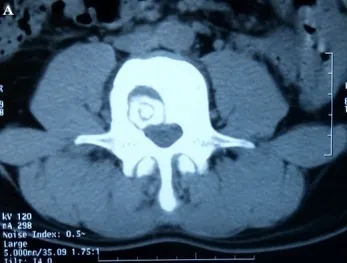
(A,B) the changes of lumbar vertebral bone destruction in L4 and L5 after 15 months of treatment.
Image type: radiology (ct)